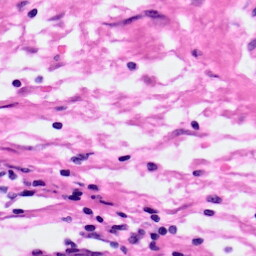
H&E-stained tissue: Pancreatic